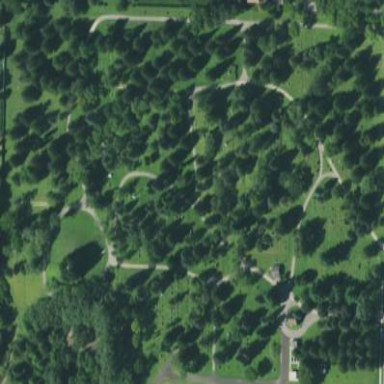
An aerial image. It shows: Cemetery.